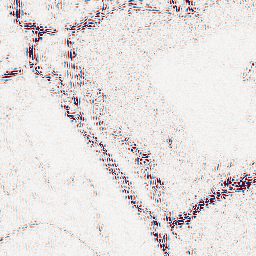
Category: wavelet
Decomposition family: wavelet_dwt
Decomposition parameters: wavelet: coif2
level: 2
Upsampling method: quadratic
Upsampling parameters: scale: 2
Upsampling scale: 2